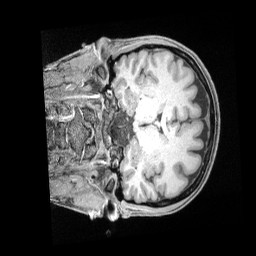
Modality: T1w
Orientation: coronal
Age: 32
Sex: female
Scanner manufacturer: siemens
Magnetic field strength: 3 T
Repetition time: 2 s
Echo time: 0.00211 s